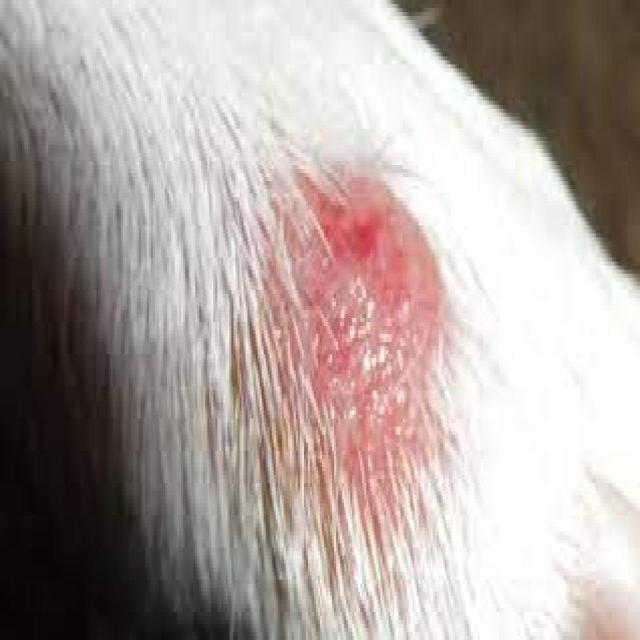
Canine dermatitis — inflammation of the skin presenting with erythema, pruritus, papules, and excoriation. May be allergic, contact, or atopic in origin.